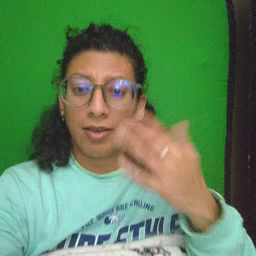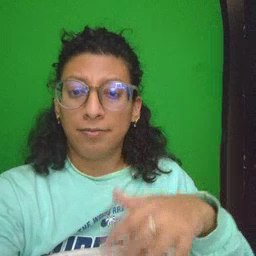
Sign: refrigerator